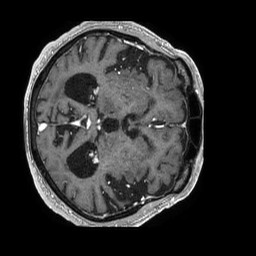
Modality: T1w
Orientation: axial
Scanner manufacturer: philips
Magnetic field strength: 1.5 T
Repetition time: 0.007678 s
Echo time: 0.003496 s